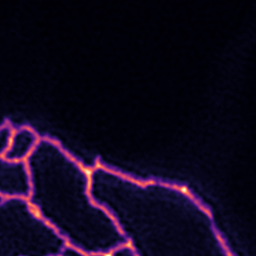
Label: Super-resolution ER image